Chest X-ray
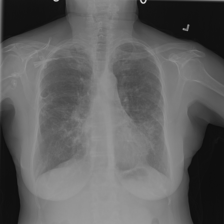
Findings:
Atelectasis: negative
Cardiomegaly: negative
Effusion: negative
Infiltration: negative
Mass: negative
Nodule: positive
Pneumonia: negative
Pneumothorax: negative
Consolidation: negative
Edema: negative
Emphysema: negative
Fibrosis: negative
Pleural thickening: negative
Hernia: negative